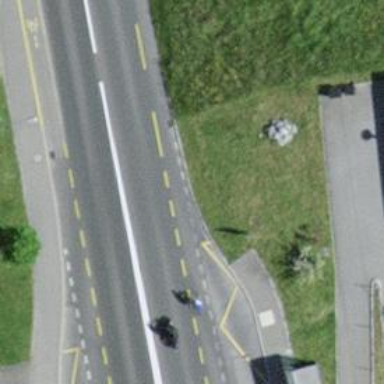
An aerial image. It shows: Primary highway with asphalt surface and sidewalks on both sides. There is soft lane for cycling on the left side of the road.